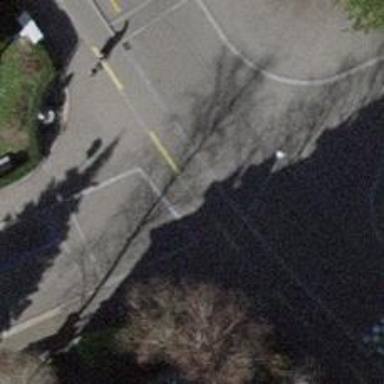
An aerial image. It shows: Unmarked crossing with traffic calming table.